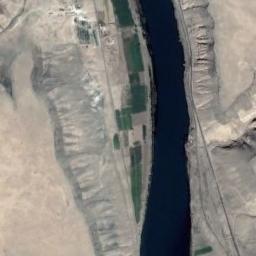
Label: river